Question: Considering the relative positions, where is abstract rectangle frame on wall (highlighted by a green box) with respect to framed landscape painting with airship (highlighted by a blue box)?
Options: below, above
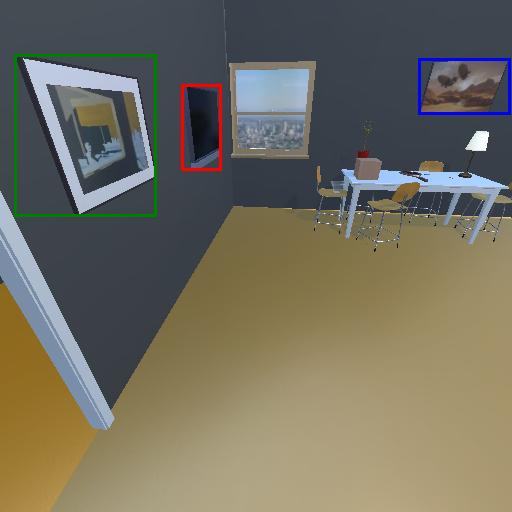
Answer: below